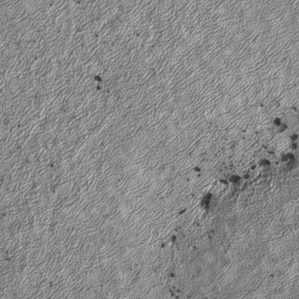
Label: frost